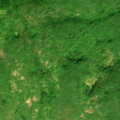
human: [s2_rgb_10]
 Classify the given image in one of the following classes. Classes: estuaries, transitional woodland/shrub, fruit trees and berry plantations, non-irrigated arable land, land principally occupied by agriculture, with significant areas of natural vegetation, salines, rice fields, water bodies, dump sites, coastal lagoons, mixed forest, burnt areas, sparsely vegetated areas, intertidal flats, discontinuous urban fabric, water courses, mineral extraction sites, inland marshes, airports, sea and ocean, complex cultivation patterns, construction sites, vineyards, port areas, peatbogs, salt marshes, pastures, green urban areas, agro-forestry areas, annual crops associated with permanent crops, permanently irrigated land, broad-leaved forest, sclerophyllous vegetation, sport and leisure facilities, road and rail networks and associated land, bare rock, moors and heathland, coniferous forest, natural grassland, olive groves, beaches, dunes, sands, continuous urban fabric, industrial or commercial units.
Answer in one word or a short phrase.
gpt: broad-leaved forest, transitional woodland/shrub